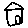
Label: house